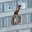
Label: 6